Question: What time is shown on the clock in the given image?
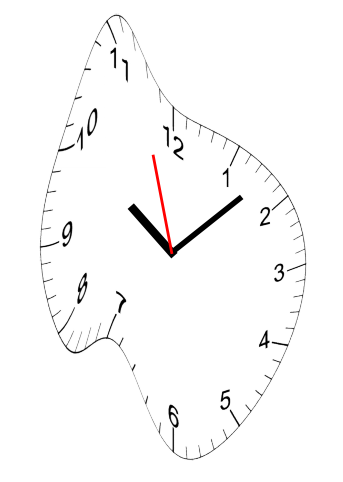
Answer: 10:07:57